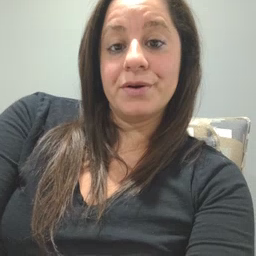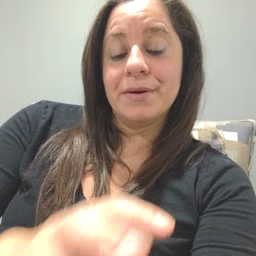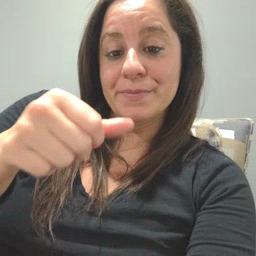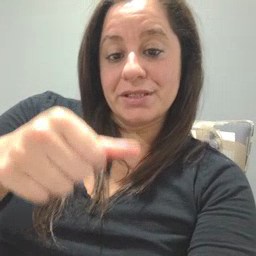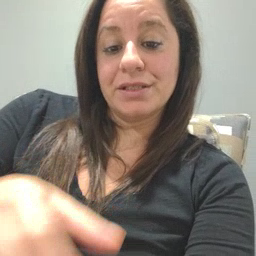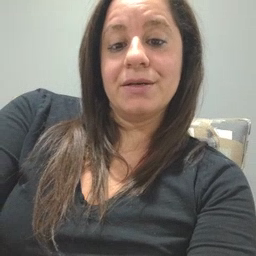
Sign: puzzle